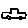
Label: car